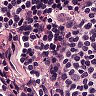
Metastatic tissue present: no